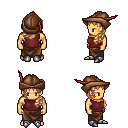
a pixel art fantasy rpg character, male body template, human, tanned skin, maroon sleeveless shirt, robe skirt, light blonde left-swept hairstyle, leather cap, metal boots, four views (front, back, left, right), 2x2 character sprite sheet, small pixel art, hard edges, no anti-aliasing